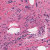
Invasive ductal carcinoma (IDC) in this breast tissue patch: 0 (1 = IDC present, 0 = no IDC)